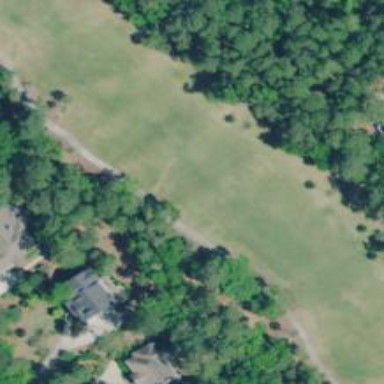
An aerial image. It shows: View of golf hole.